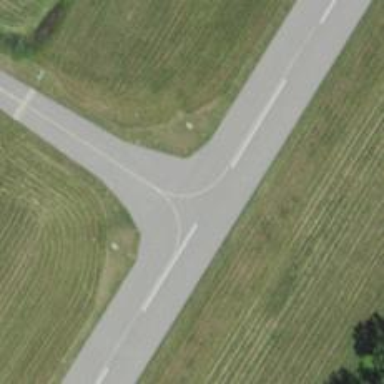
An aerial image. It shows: View of taxiway at the airport.